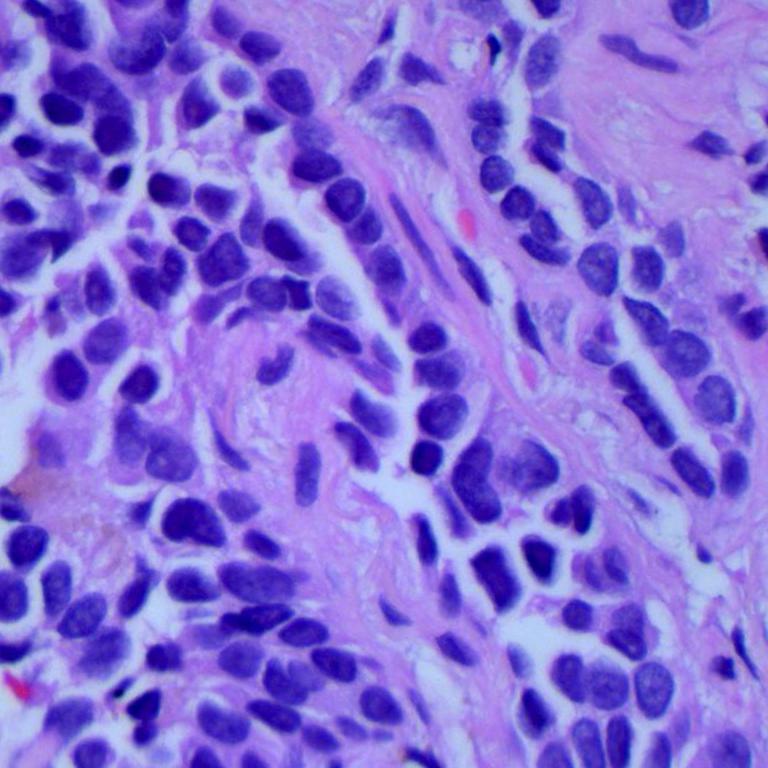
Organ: lung
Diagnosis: adenocarcinomas